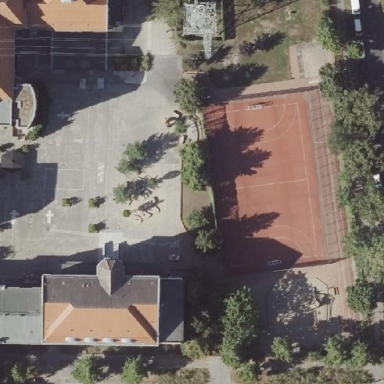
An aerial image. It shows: School.